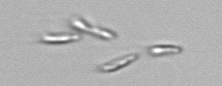
Label: Dinobryon